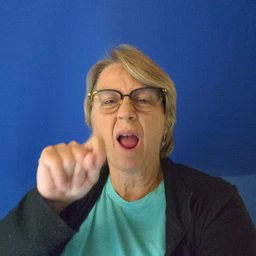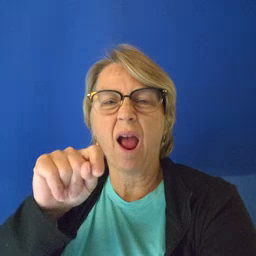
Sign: cut